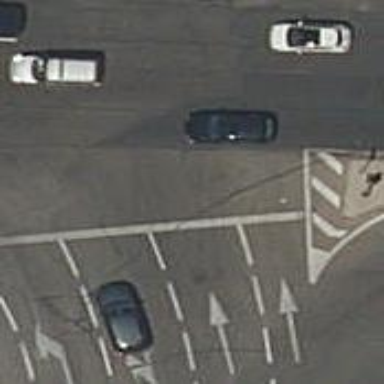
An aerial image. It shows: Road with traffic signals.